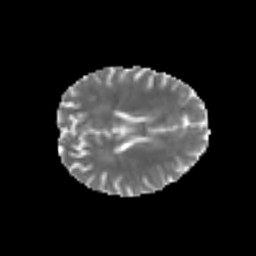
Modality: MD
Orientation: axial
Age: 25
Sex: male
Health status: healthy